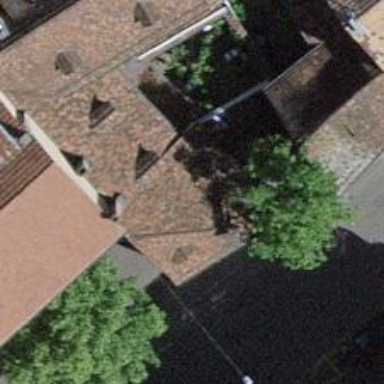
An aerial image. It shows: Restaurant.